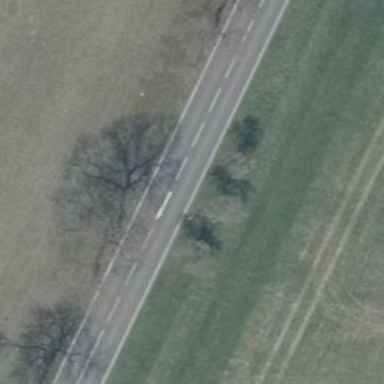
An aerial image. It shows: Avenue of deciduous broadleaved trees.